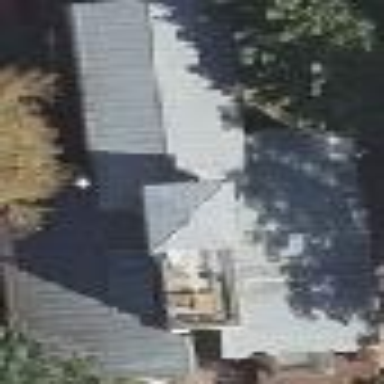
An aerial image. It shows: School building with gabled roof.